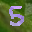
Label: 5